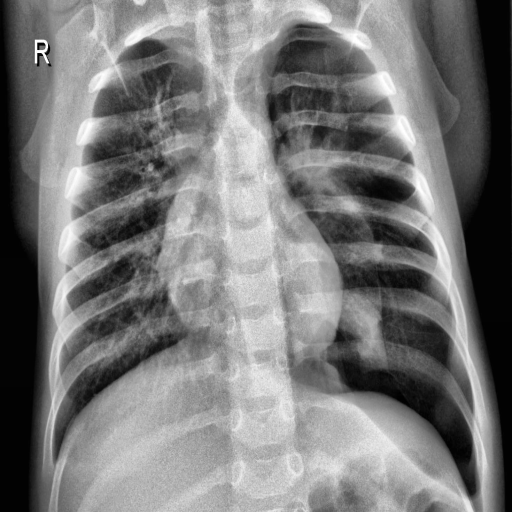
Finding: PNEUMONIA